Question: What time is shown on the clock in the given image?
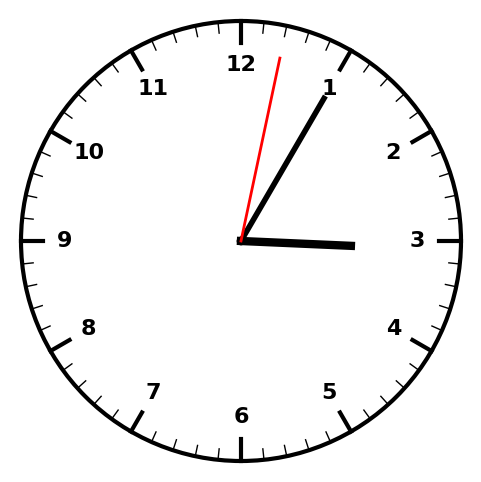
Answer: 03:05:02